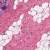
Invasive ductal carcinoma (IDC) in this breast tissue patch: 0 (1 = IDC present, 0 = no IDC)